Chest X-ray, PA view. Patient: 22 years old, sex M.
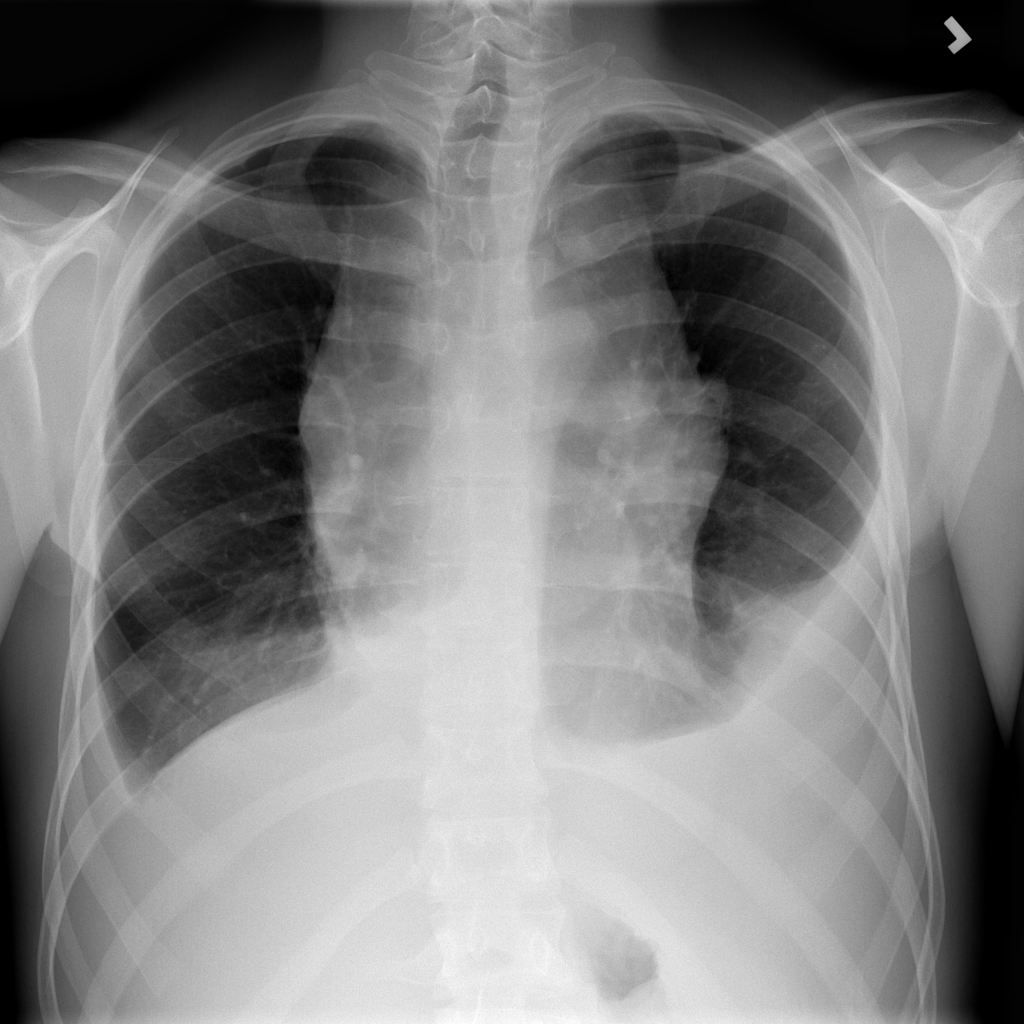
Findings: No Finding